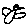
Label: bird